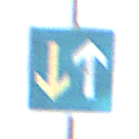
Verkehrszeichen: VorrangVorGegenverkehr
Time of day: Midday
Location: Outdoor (Suburban)
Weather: Overcast
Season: NotSpecified
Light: Natural